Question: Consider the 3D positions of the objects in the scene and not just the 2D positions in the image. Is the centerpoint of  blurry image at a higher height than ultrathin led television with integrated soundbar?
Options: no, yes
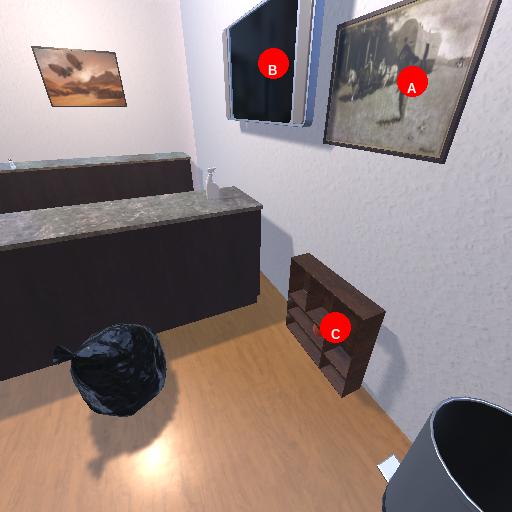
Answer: no